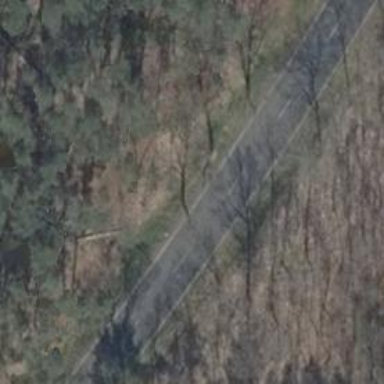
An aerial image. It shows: Secondary road with asphalt surface.